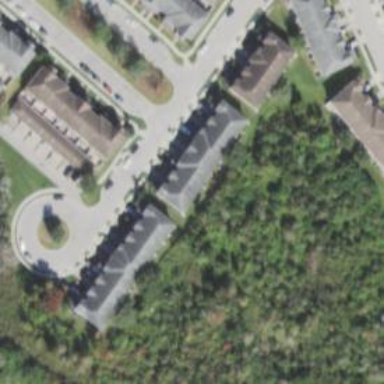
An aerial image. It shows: Residential road with sidewalk on the left side.